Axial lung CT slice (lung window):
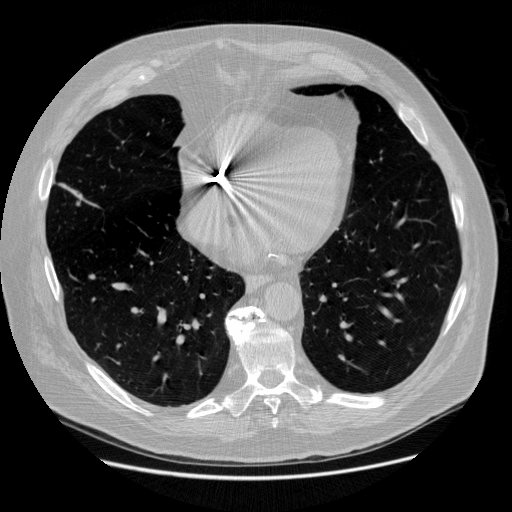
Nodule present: no